Field crop: maize
Growth stage: 2
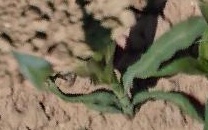
Species: maize